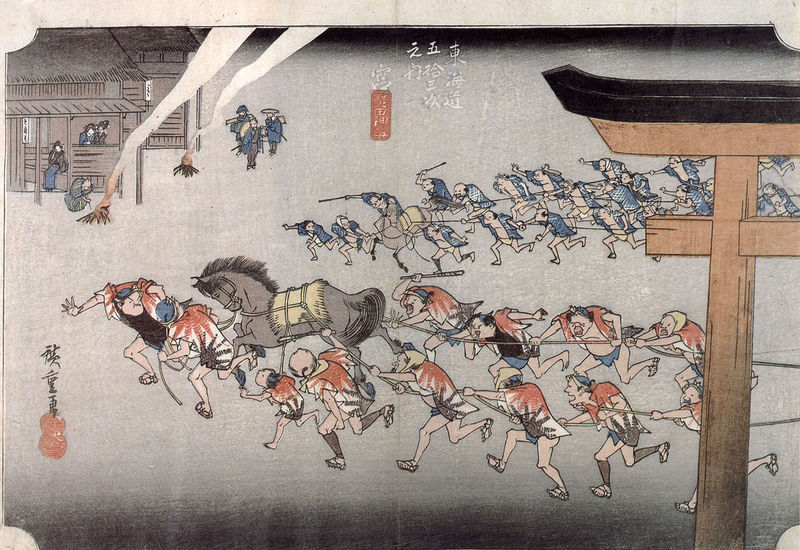
Titel: Umaoi (Pferderennen) Gottesdienst beim Atsuta Schrein in Miya; aus der Serie: 53 Stationen der Tokaido Straße
Künstler: Utagawa Hiroshige
Institution: Wisconsin, Chazen Museum of Art, E. B. Van Vleck Collection
Schlagwörter: feuer, kampf, kämpfer, menschen, zeichnung, haus, malerei, häuser, rauch, pferd, pferde, holzschnitt, japan, laufen, ziehen, brand, sport, wettkampf, japanisch, tor, tusche, seil, waffen, stempel, beten, armee, china, geistlich, samurai, chinesen, spirituell, holzsschnitt, ai, oferd, hokusai, rote armee, stempe